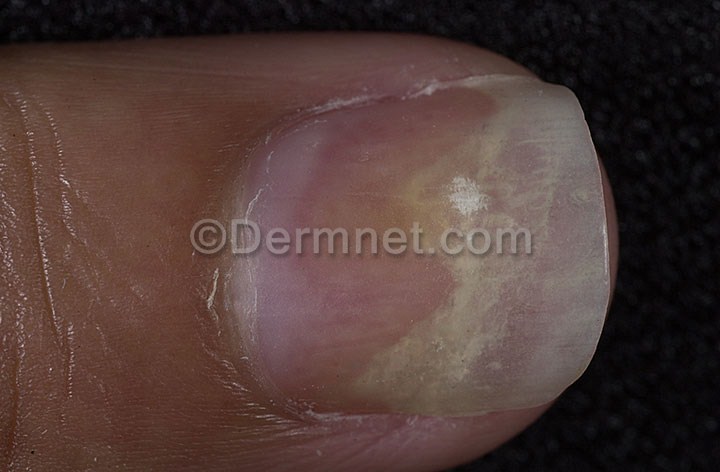
Disease: Psoriasis pictures Lichen Planus and related diseases